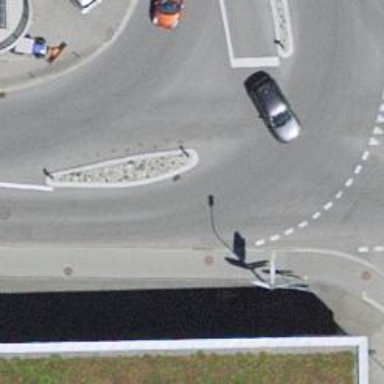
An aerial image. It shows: Traffic calming island.